Question: I have a standard jQuery UI dialog. Inside that dialog, I have a custom jQuery UI button that allows me to select an event type for a calendar event. I'm using the jQuery UI position utility to absolutely position a div that contains the list of available event types, as you can see in the image.
When the event type div is showing, any content that is longer than the available space disappears under the edge of the dialog. I would expect this if the it was an iframe, or if the absolutely positioned parent had a higher z-index. However, the jQuery UI dialog is a simple absolutely positioned div with a z-index of 1002 (the default), and my widget's div that displays the event types is an absolutely positioned div that has a z-index of 1003. I would expect that my div would take higher precedence in the stacking order.
My question is: what's happening here? Why is my div being hidden by the bottom edge of the dialog?

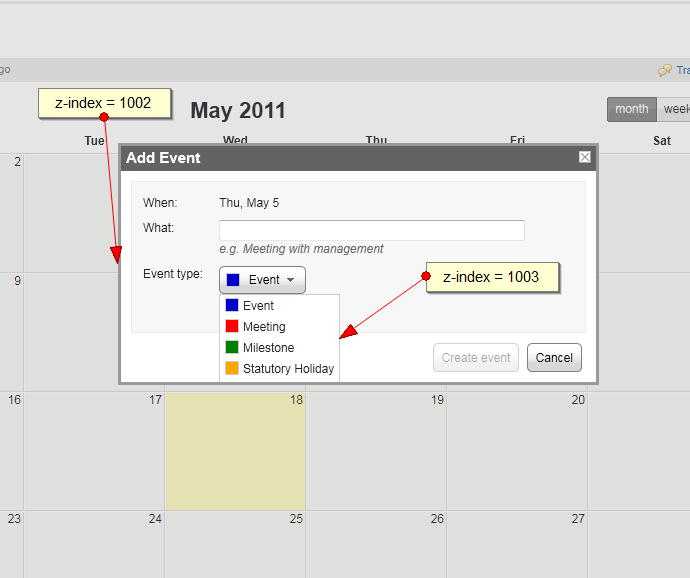
Answer: It looks like it was the overflow: hidden on the outer dialog element. Setting that to overflow: visible solved the issue.